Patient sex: M
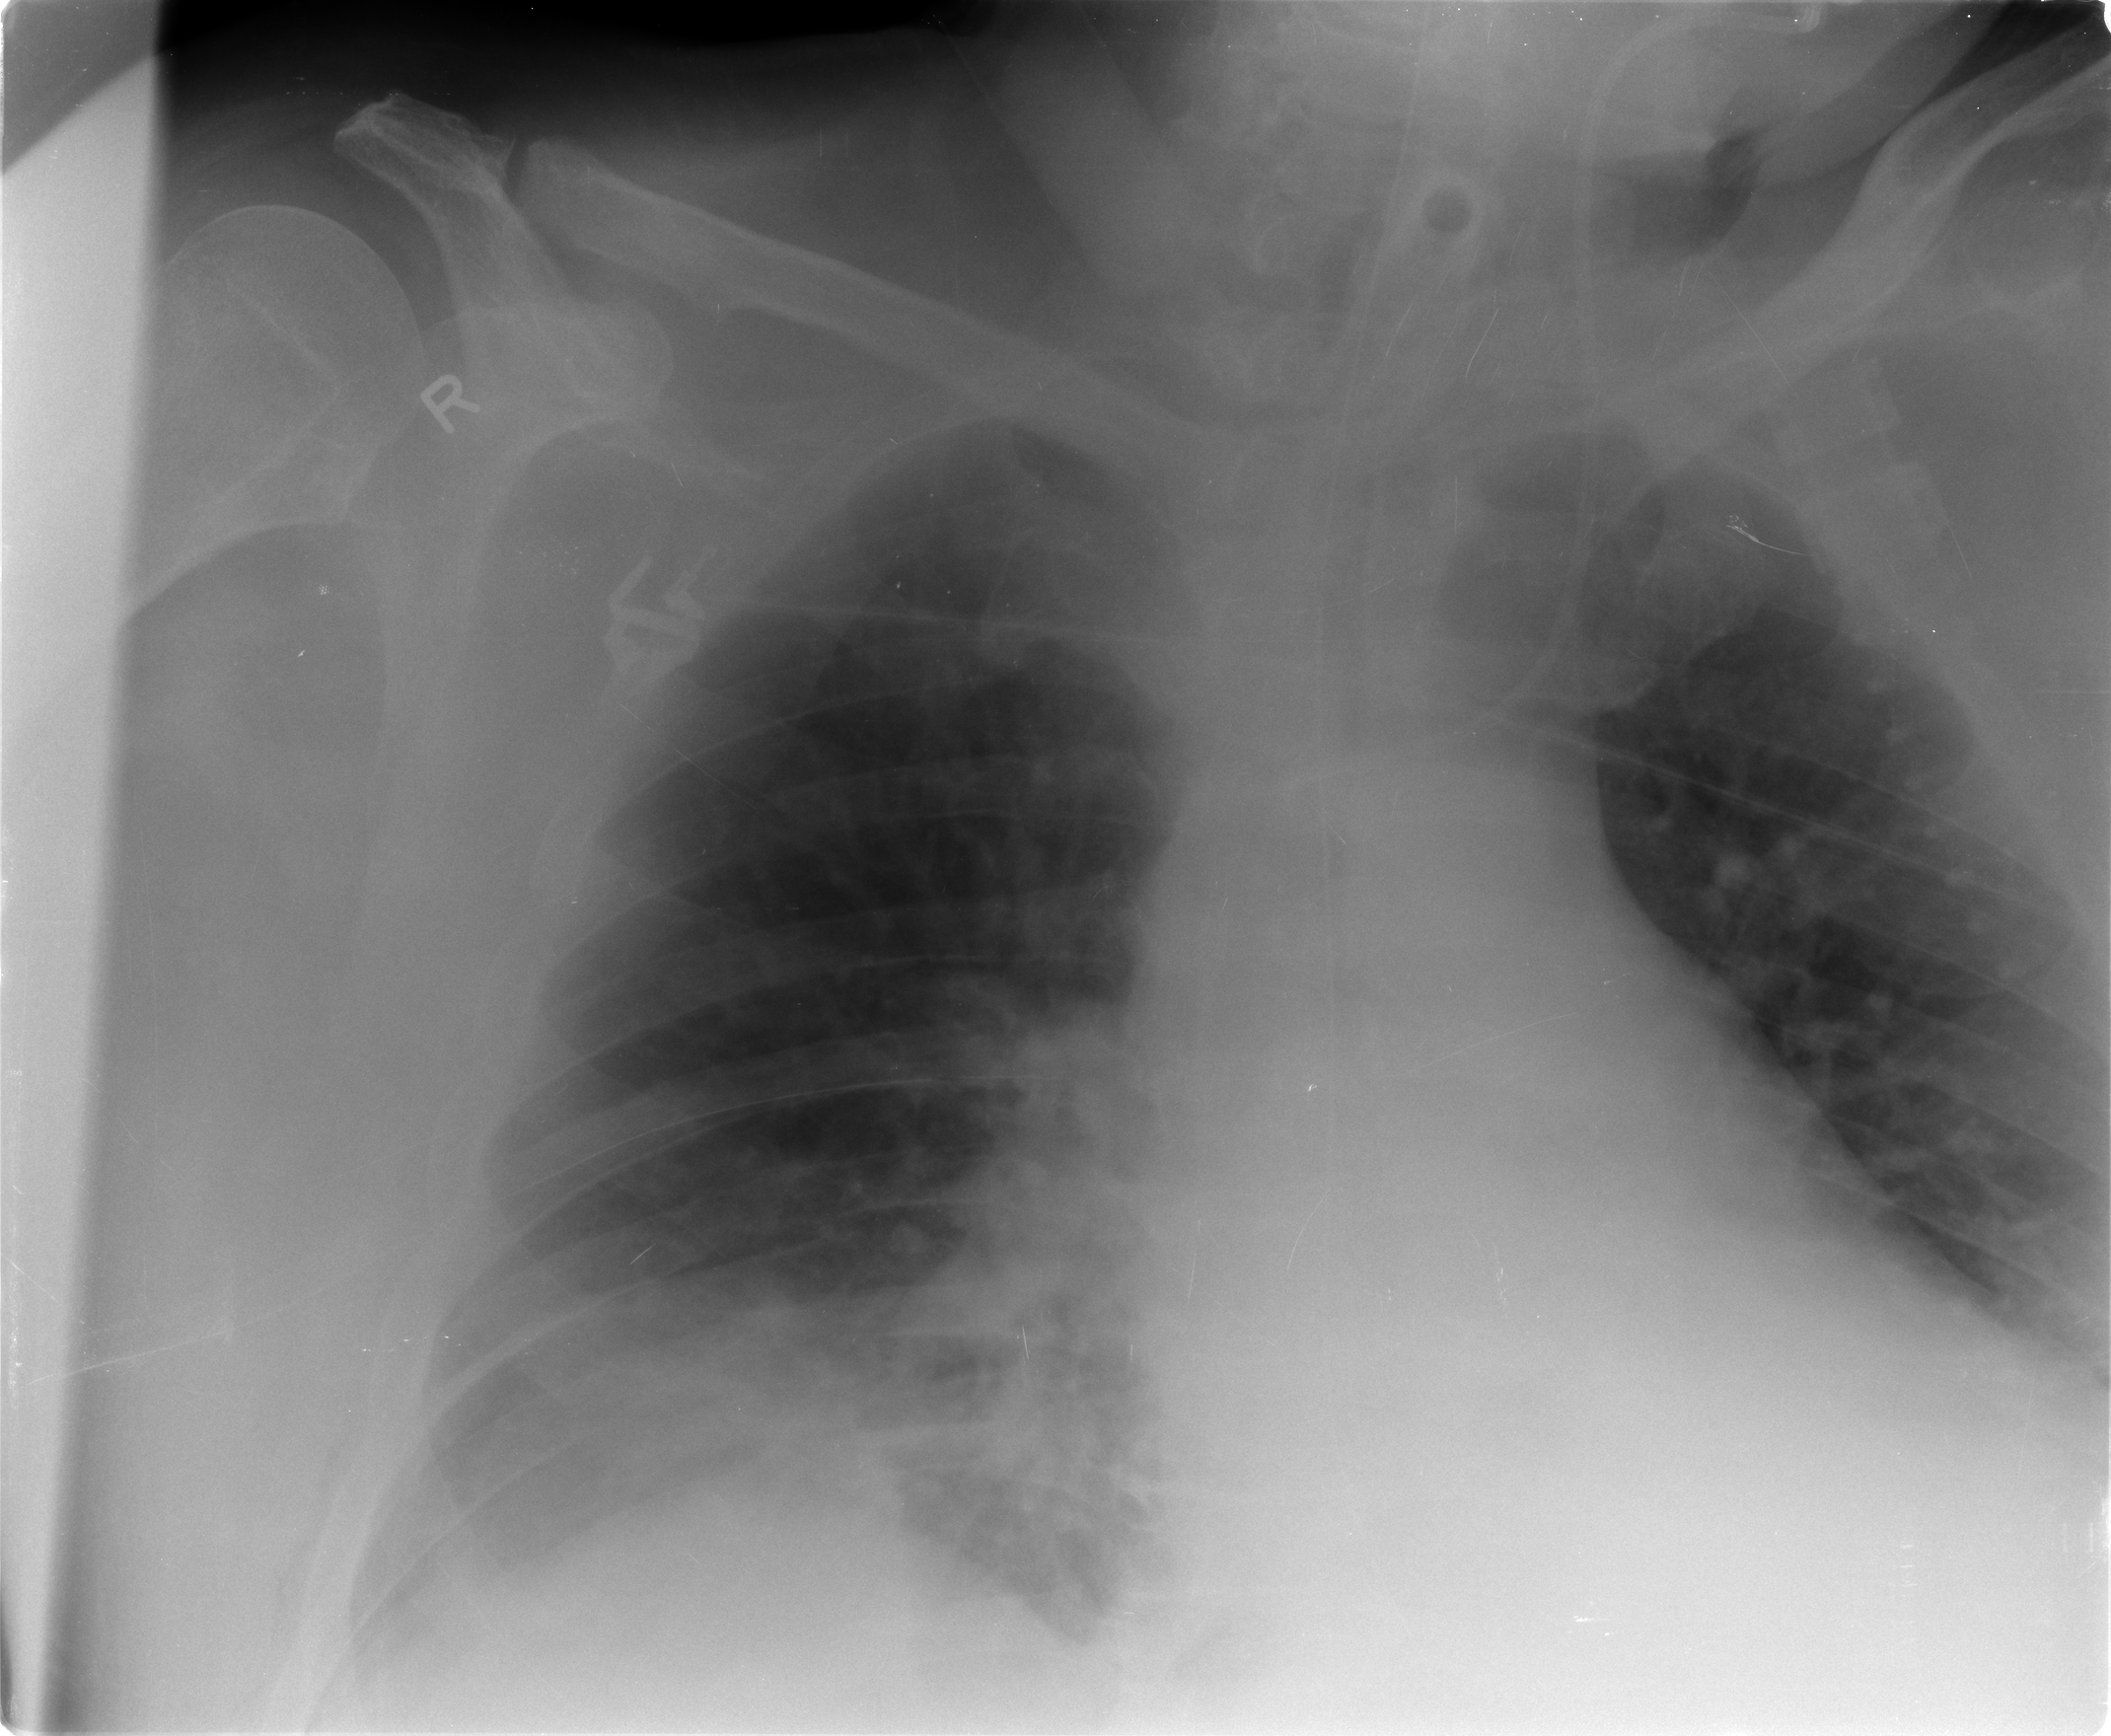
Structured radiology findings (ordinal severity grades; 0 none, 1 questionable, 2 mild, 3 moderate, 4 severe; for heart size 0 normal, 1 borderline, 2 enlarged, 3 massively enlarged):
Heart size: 2
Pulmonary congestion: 2
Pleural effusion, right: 2
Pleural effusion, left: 2
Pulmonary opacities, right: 2
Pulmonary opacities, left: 2
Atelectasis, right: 3
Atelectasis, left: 2